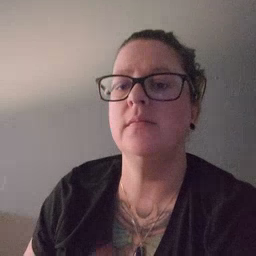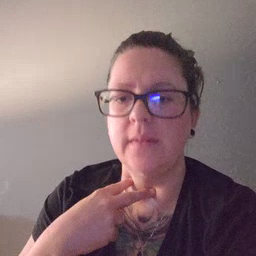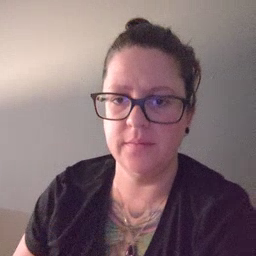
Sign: stuck